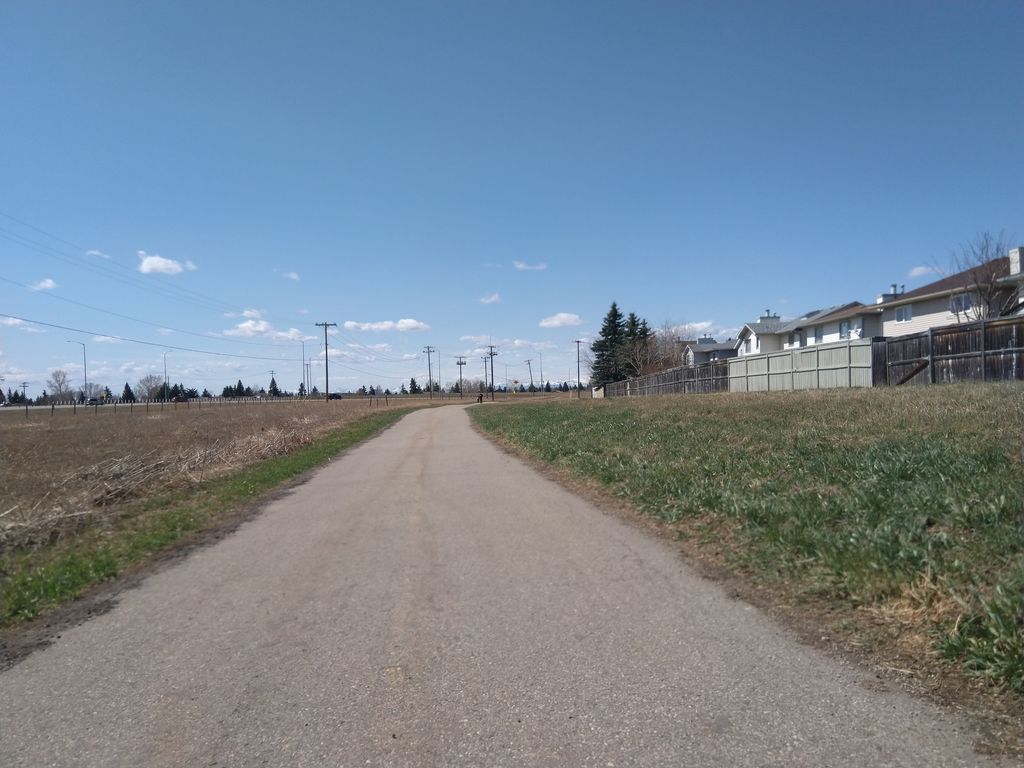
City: calgary